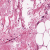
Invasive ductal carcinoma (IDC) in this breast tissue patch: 0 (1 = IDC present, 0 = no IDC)